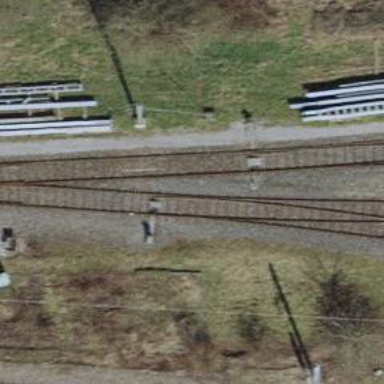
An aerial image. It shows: Railway switch.